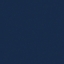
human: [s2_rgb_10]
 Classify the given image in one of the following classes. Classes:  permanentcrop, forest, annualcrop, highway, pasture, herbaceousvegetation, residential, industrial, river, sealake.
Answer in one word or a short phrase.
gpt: SeaLake